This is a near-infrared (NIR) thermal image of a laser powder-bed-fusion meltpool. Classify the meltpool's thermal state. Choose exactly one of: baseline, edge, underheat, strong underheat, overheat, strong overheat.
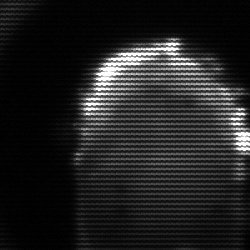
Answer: baseline